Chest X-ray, PA view. Patient: 36 years old, sex M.
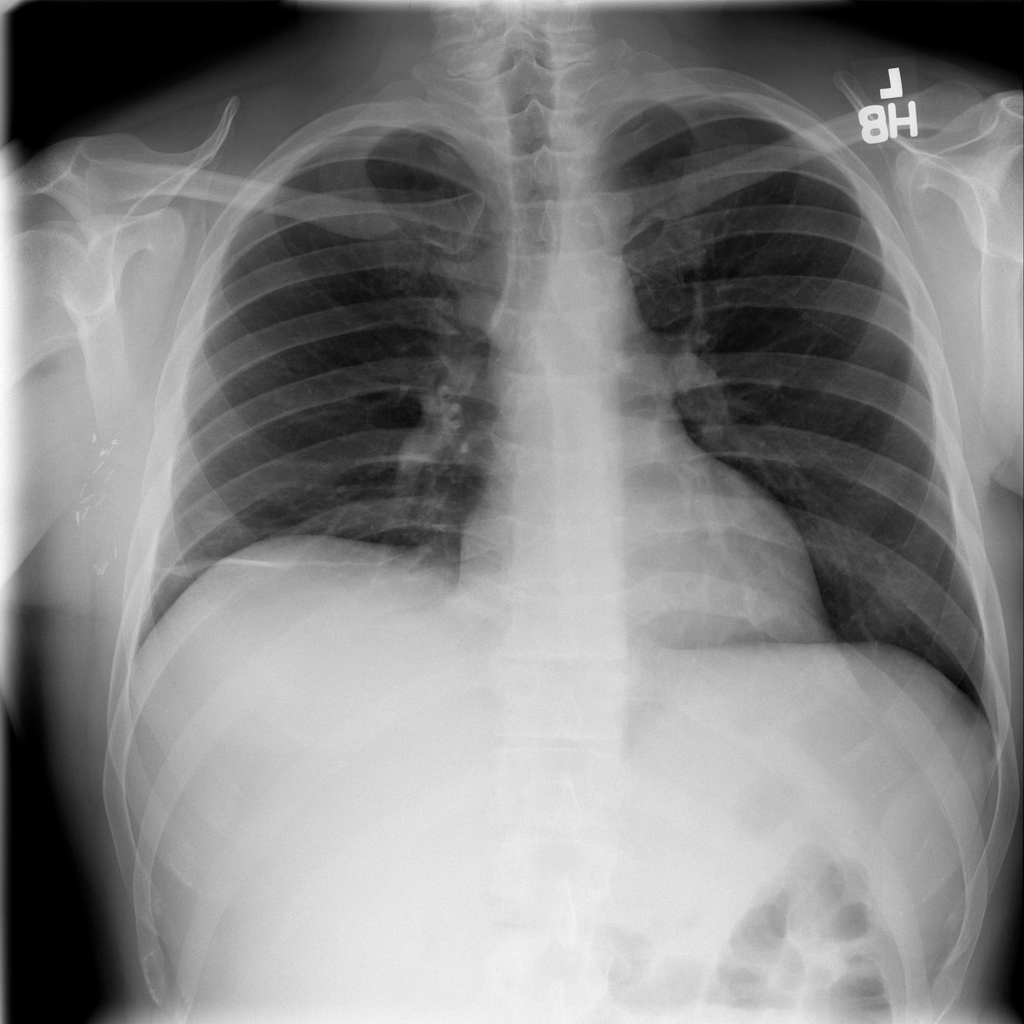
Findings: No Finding